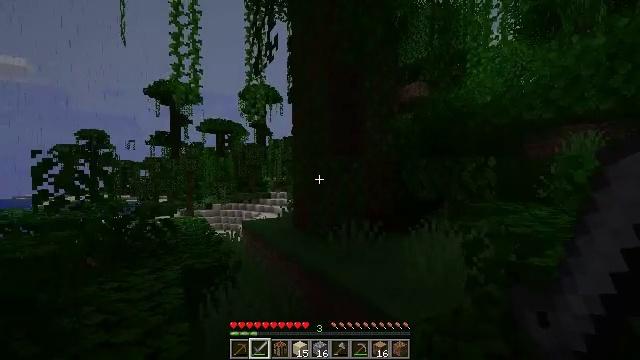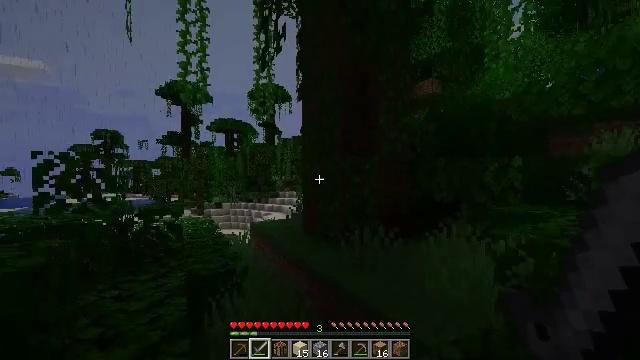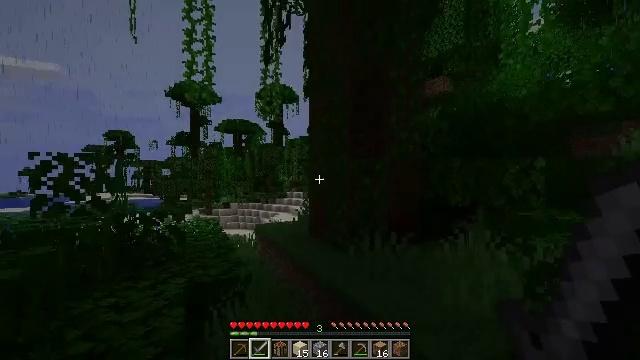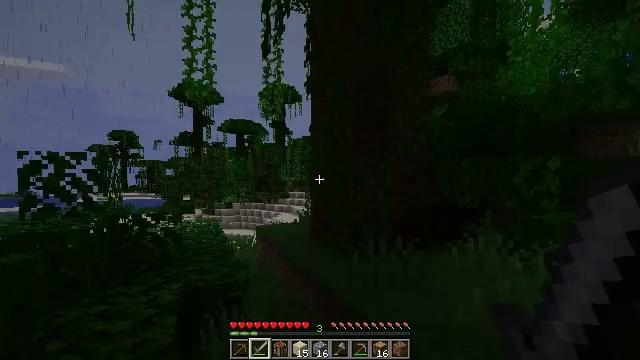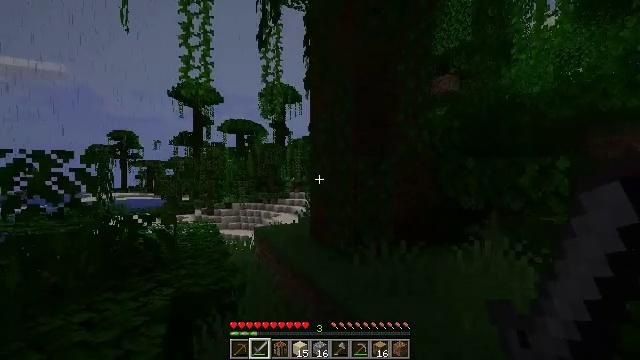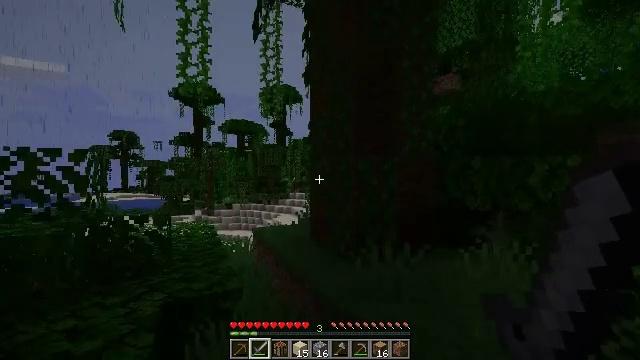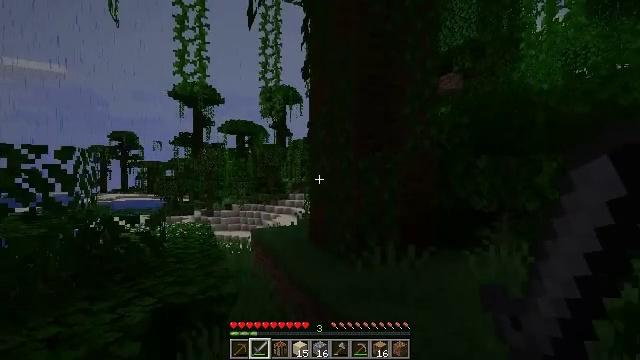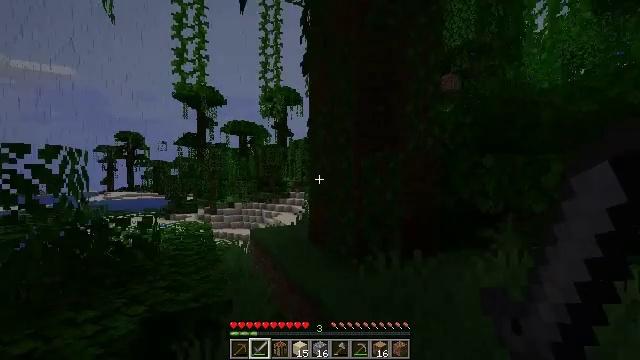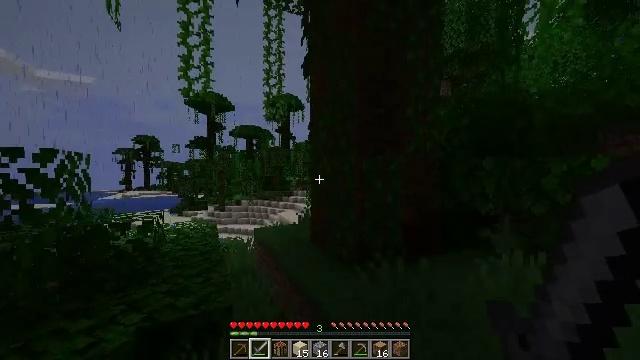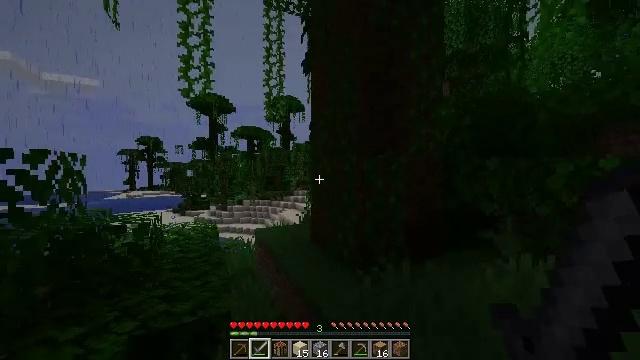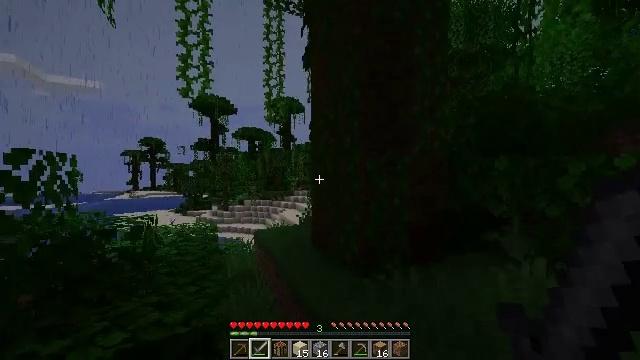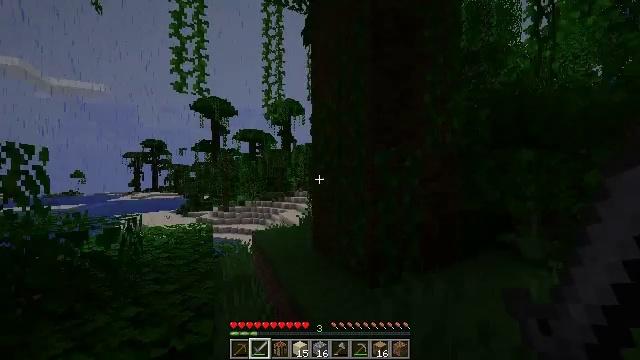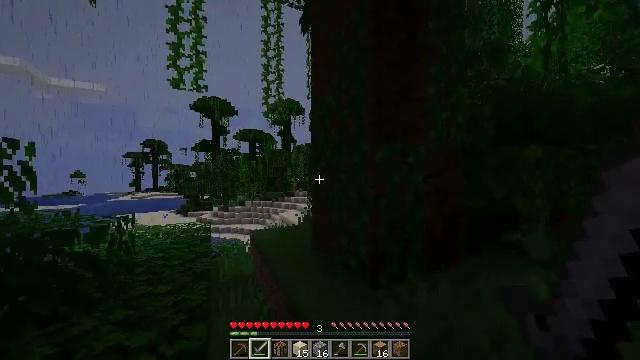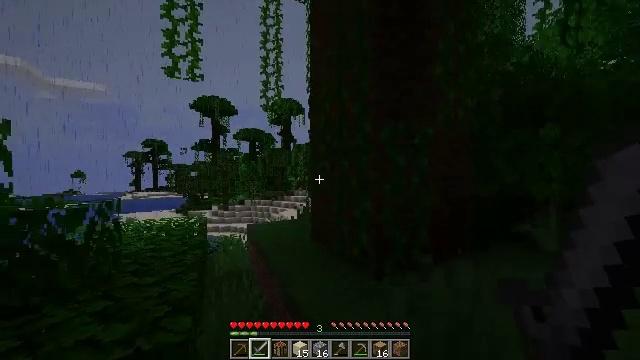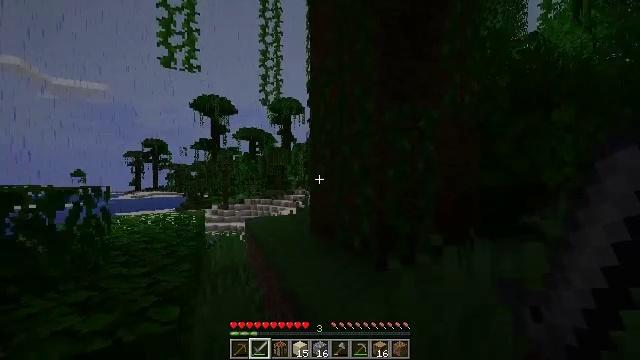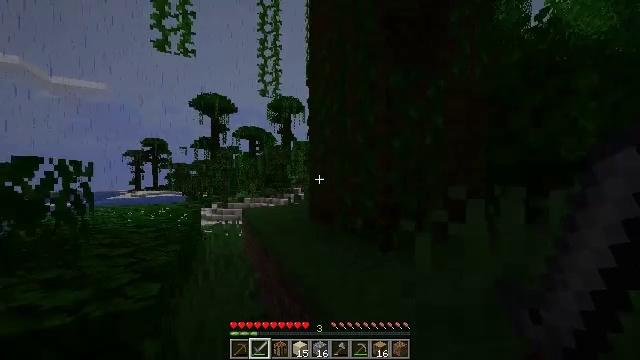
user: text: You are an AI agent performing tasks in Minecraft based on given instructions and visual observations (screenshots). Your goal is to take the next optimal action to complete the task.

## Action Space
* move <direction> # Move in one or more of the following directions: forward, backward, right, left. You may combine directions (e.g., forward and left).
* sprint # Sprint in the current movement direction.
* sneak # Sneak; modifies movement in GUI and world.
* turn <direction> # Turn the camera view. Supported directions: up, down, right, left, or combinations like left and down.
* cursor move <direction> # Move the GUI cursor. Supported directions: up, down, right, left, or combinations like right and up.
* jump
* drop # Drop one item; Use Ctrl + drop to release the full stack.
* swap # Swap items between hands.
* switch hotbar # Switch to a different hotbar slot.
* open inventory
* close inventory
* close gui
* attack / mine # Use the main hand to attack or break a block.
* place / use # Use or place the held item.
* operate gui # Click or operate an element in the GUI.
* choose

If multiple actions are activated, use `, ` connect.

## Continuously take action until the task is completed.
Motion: motion action
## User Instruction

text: Collect vines by mining them.
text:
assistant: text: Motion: move forward, turn left
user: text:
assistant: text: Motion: move forward, turn left
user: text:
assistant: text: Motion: move forward
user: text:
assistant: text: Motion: move forward
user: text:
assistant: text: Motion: move forward
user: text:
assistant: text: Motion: move forward, sprint
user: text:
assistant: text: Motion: move forward, sprint
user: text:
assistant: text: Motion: move forward, sprint
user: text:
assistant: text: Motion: move forward, sprint
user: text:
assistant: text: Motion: move forward, sprint
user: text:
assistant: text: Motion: move forward, sprint
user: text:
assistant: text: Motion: move forward, sprint
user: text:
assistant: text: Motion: move forward, sprint
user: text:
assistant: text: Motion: move forward, sprint
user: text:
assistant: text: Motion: move forward, sprint
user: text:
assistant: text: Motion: move forward, sprint
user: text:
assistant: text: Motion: move forward, sprint
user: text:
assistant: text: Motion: move forward, sprint
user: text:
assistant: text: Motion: move forward, sprint
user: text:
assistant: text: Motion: move forward, sprint, turn left
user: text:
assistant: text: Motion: move forward, sprint, turn left
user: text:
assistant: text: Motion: move forward, sprint, turn left
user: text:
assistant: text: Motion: move forward, sprint, turn left and down
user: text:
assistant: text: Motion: move forward, sprint, turn left and down
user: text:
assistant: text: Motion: move forward, sprint
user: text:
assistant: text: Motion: move forward, sprint
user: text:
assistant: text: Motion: move forward, sprint
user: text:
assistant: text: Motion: move forward, sprint
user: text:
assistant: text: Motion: move forward, sprint
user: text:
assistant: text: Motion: move forward, sprint